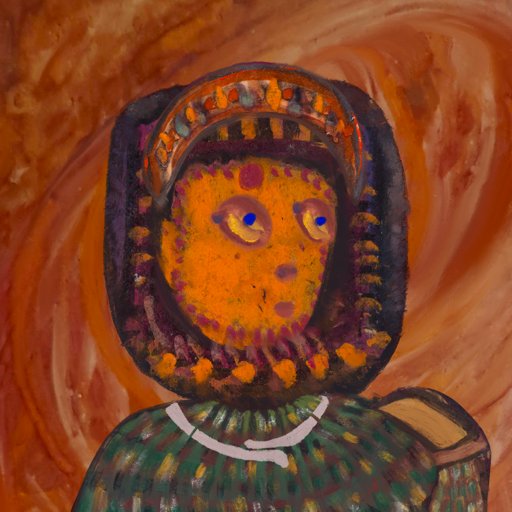
Background: Pious_Lady, Head And Neck Side: Doll_w_Hair, Face Side: Mother_And_Son_Son, Bust: After_Raid, Hair Side: Blank, Head Accessory: Hypocrite, Second Necklace: Blank, Necklace: Hypocrite_2, Baby: Blank